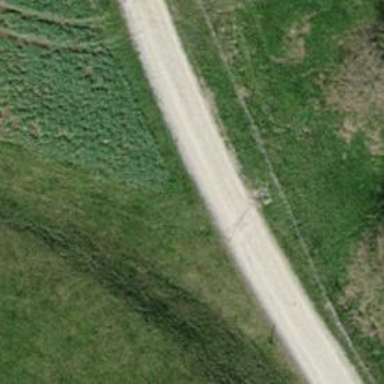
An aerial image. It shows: Road made of pebblestone meant for service vehicles.